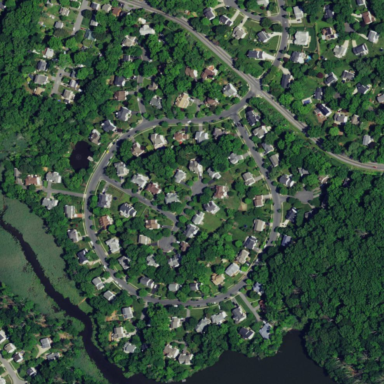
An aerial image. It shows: Suburb.